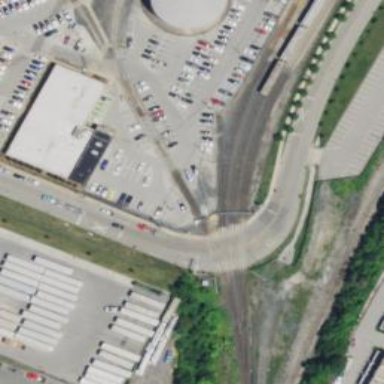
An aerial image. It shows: Railway spur service.